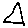
Label: triangle